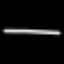
Label: line